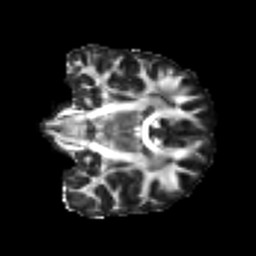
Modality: FA
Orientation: coronal
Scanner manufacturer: siemens
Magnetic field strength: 3 T
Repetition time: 3.6 s
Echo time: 0.092 s